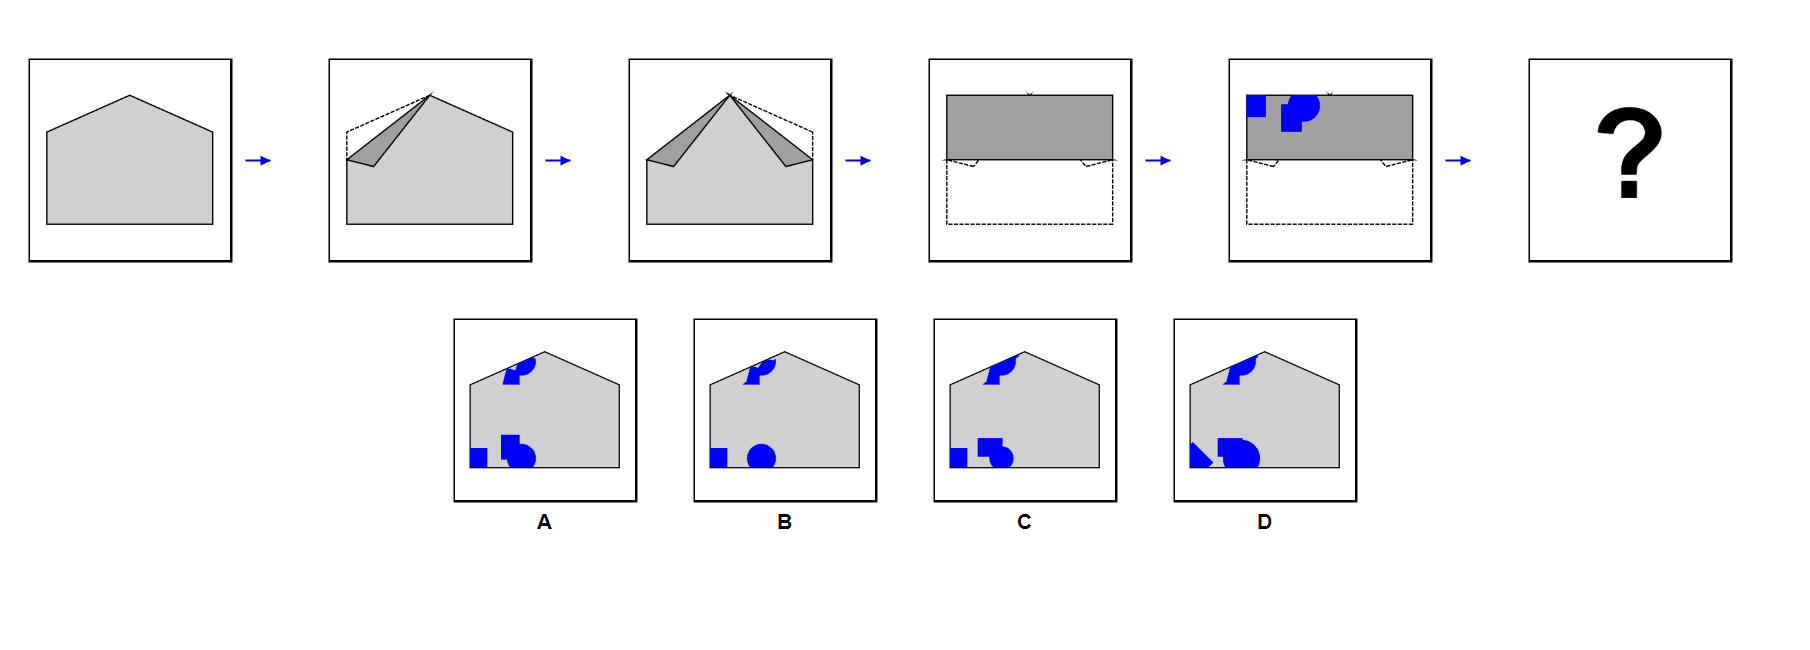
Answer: A